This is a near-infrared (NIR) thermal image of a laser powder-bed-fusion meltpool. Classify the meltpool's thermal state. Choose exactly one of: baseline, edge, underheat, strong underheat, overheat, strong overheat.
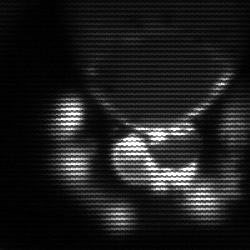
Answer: edge